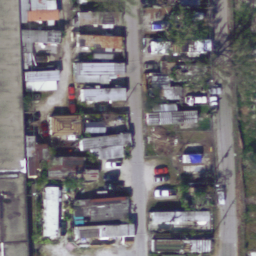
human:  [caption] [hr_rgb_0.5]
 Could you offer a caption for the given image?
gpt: Many mobile homes are arranged haphazardly in the mobile home park with plants flourish .

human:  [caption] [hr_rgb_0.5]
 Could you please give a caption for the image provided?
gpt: Many mobile homes are arranged haphazardly in the mobile home park .

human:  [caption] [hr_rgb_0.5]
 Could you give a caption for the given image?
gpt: Lots of mobile homes with plants beside in the mobile home park .

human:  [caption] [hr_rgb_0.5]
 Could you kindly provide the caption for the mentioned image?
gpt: Many mobile homes arranged haphazardly in the mobile home park and some roads go through this area .

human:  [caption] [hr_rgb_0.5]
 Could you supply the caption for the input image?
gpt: Lots of mobile homes arranged haphazardly and some roads go through this area .